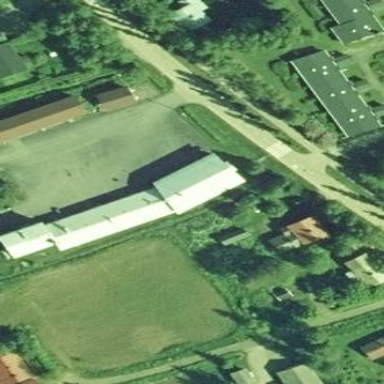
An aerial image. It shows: Fire station building.